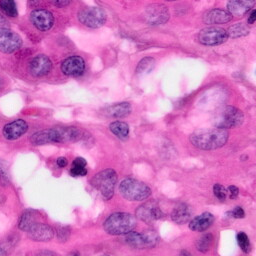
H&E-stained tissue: Pancreatic